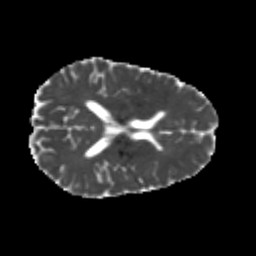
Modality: MD
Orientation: axial
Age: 20
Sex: male
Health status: healthy
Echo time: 0.074 s